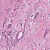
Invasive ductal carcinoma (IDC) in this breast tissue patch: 1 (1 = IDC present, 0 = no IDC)